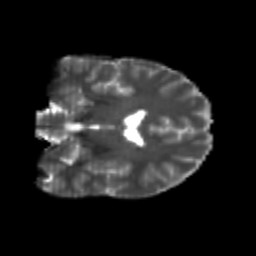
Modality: T2w
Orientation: coronal
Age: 22
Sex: male
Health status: healthy
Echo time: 0.074 s